Field crop: maize
Growth stage: 2
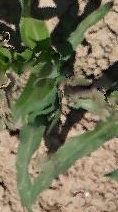
Species: maize